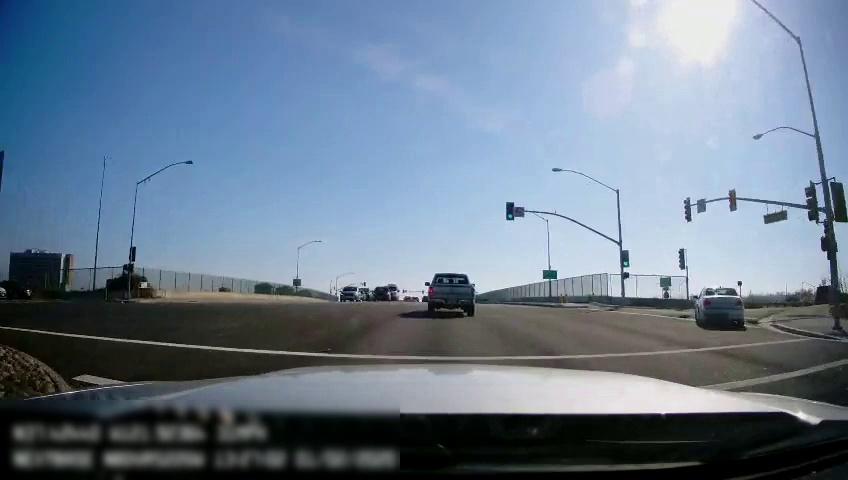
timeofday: Day
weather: Sunny
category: Drivable Space
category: Vehicles | Car
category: Vehicles | Car
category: Vehicles | Van
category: Vehicles | SUV
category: Vehicles | Car
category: Vehicles | Van
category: Vehicles | Car
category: Vehicles | Car
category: Vehicles | Car
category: Vehicles | Truck
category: Traffic | Lights
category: Traffic | Signs
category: Traffic | Lights
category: Traffic | Signs
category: Traffic | Lights
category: Traffic | Lights
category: Traffic | Signs
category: Traffic | Lights
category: Traffic | Signs
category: Traffic | Lights
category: Traffic | Signs
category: Traffic | Lights
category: Traffic | Lights
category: Traffic | Lights